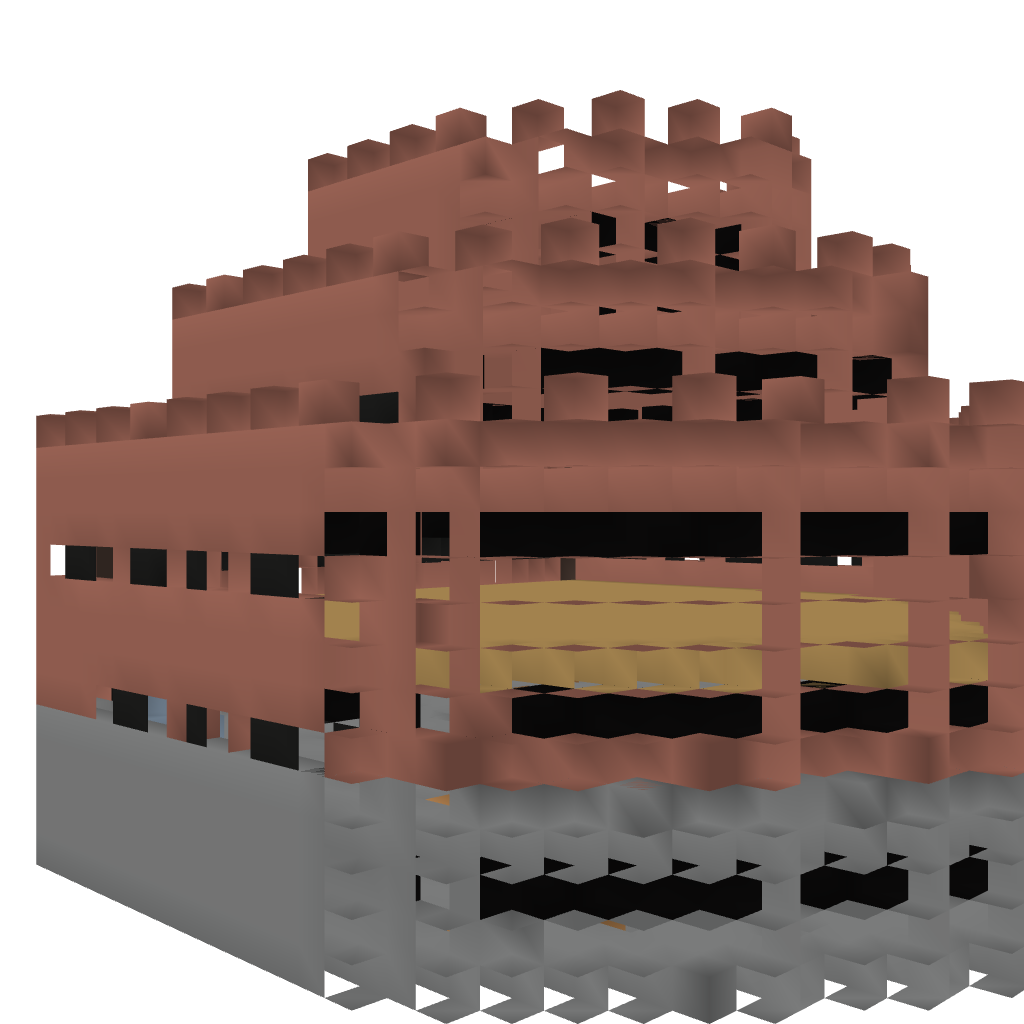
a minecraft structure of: Brick Fortress